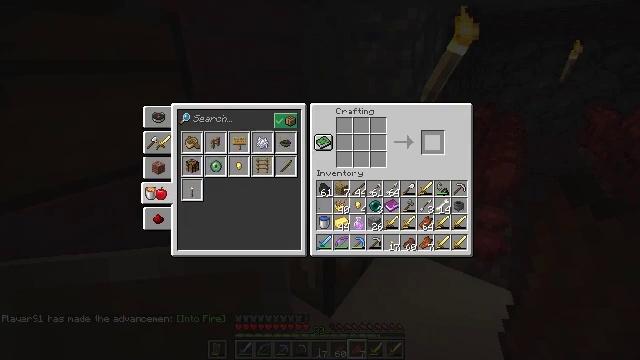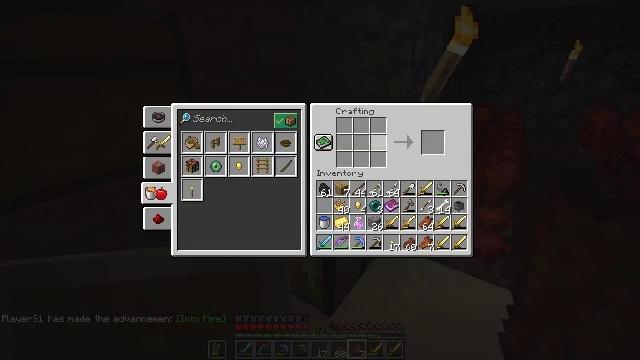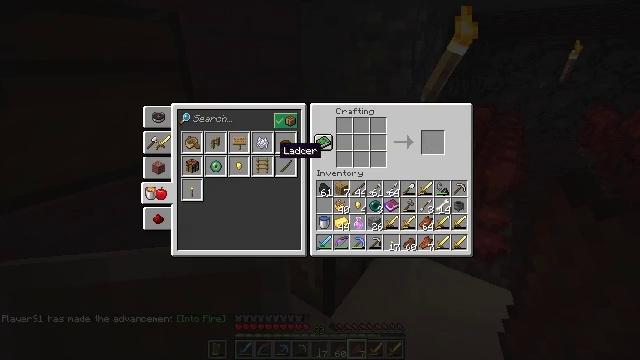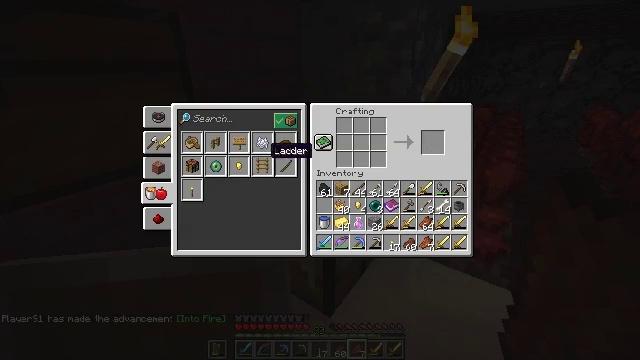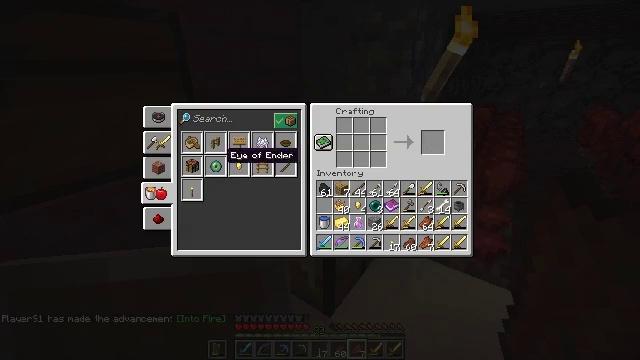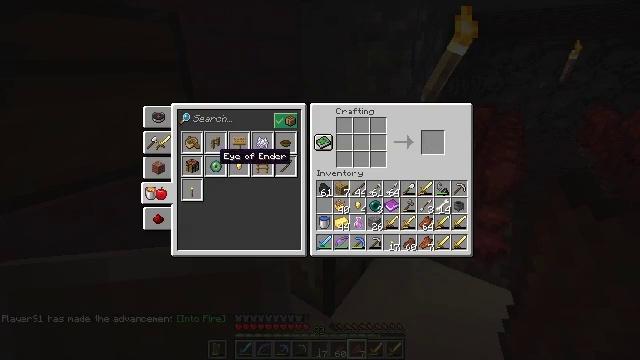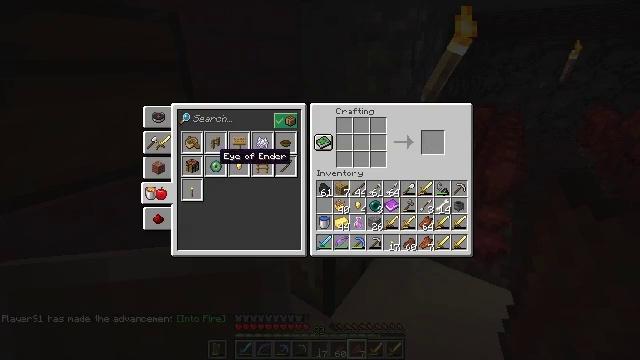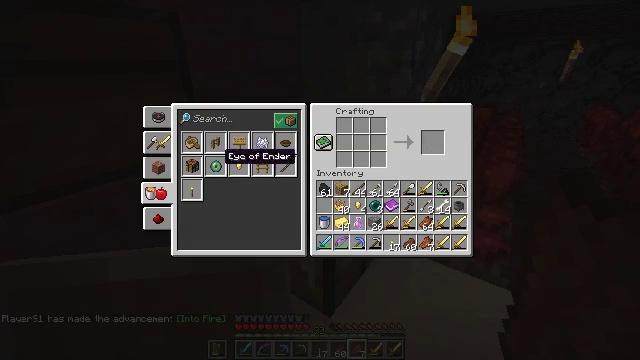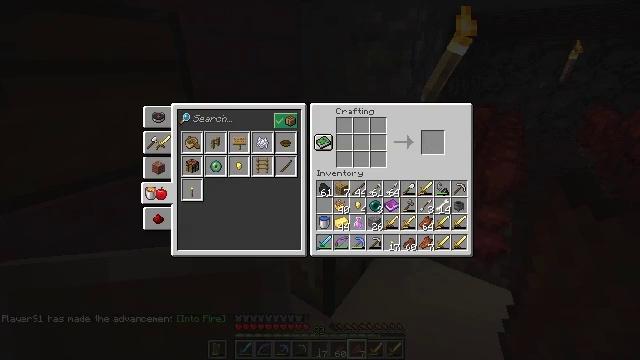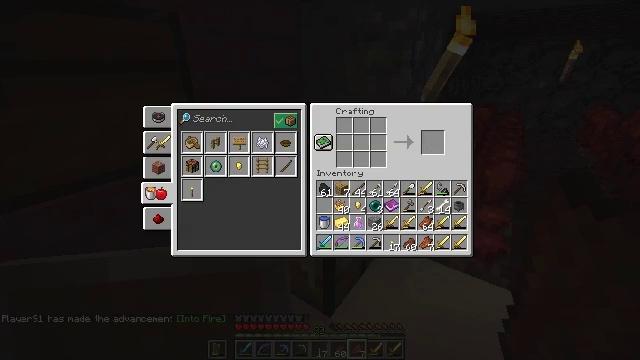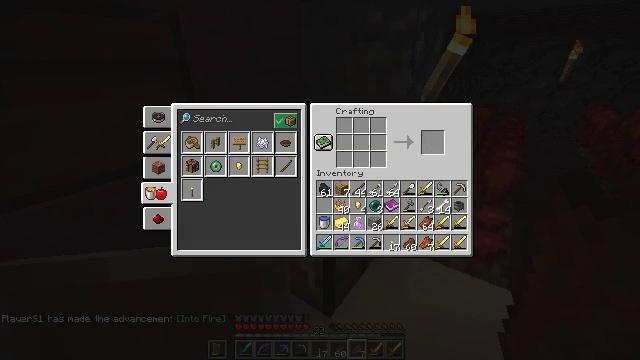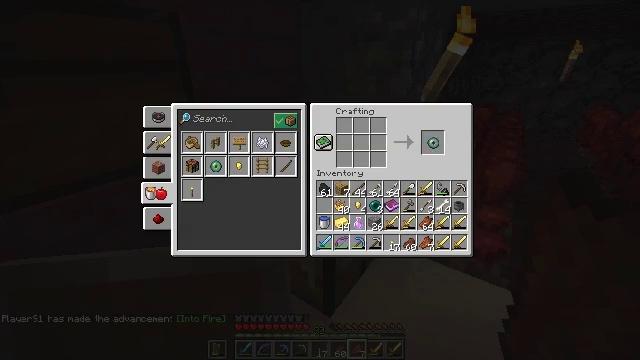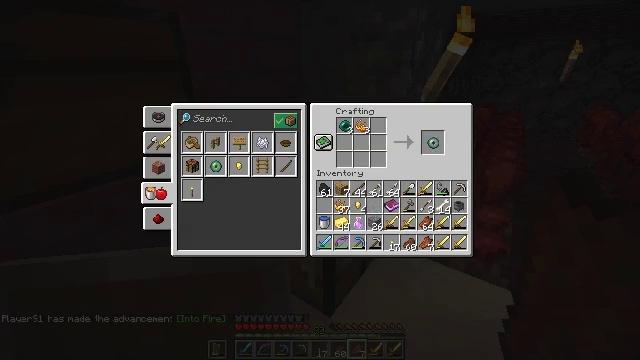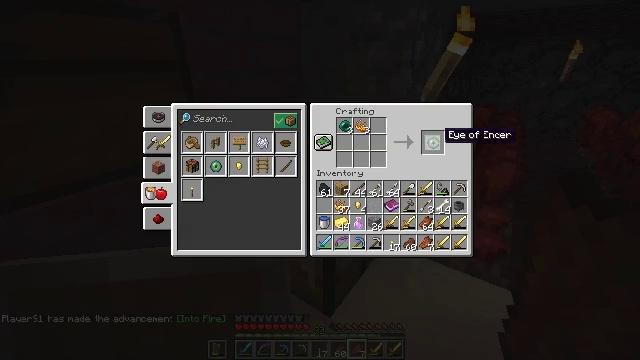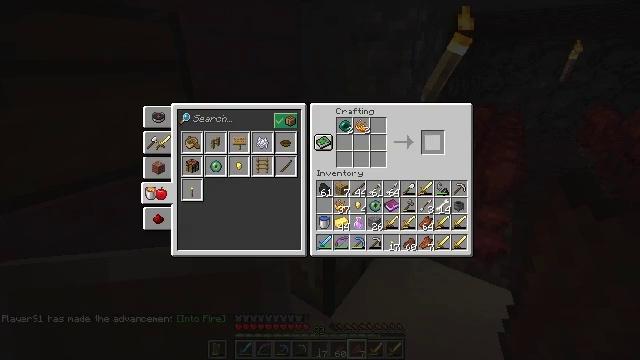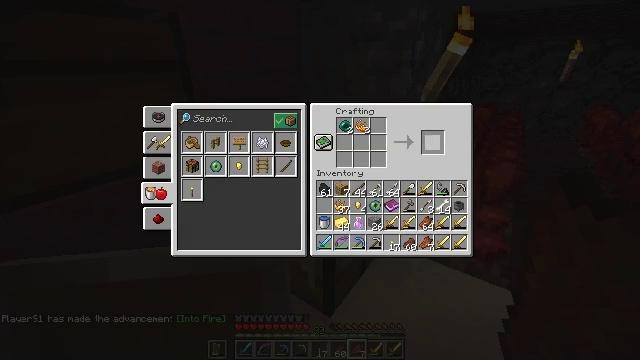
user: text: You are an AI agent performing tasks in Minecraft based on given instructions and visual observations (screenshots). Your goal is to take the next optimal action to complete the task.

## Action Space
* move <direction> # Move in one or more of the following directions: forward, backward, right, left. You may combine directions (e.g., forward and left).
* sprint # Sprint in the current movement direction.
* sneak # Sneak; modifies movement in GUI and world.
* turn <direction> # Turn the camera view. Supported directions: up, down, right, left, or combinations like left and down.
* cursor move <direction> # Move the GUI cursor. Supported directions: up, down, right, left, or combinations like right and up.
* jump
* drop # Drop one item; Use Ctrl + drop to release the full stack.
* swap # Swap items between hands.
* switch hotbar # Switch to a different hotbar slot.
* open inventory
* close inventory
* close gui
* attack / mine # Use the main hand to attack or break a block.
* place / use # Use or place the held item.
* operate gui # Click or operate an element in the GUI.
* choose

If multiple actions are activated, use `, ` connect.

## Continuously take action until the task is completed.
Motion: motion action
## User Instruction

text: Craft an ender eye.
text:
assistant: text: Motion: sneak, cursor move left, open gui
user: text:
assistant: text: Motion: cursor move left and down
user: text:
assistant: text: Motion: cursor move left
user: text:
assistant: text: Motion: cursor move left
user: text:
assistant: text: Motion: sneak, cursor move left
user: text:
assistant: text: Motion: sneak, operate gui
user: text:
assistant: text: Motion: sneak, operate gui
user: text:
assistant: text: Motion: sneak, cursor move right and up
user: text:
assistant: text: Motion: sneak
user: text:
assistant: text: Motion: sneak
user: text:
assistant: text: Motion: sneak, cursor move left
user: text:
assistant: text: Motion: sneak, cursor move left
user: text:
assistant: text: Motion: sneak, cursor move up
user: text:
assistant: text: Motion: sneak, operate gui
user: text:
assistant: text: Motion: sneak, operate gui
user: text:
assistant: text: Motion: sneak
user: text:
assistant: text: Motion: no_op
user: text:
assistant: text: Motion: no_op
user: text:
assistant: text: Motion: no_op